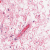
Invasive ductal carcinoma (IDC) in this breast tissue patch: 0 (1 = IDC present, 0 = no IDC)